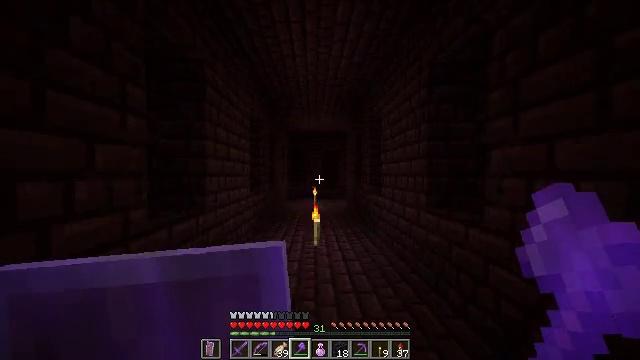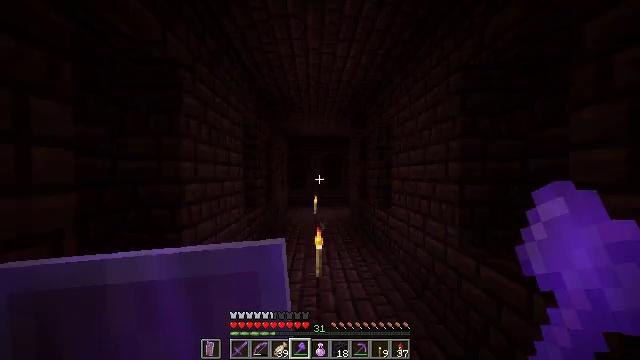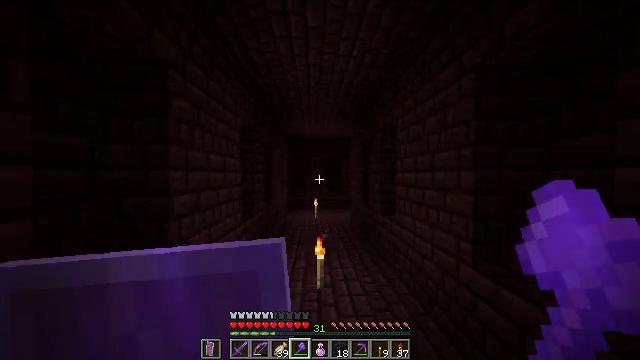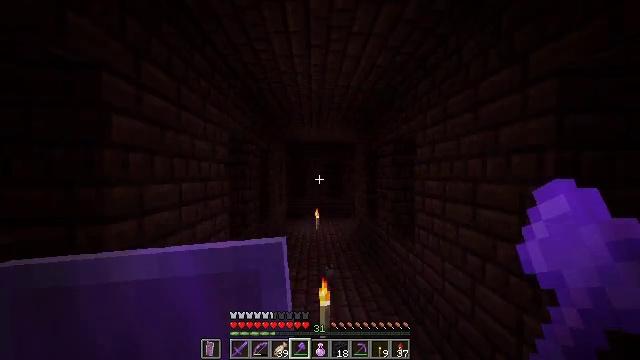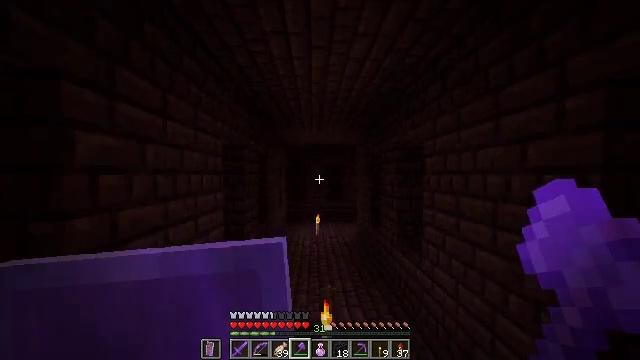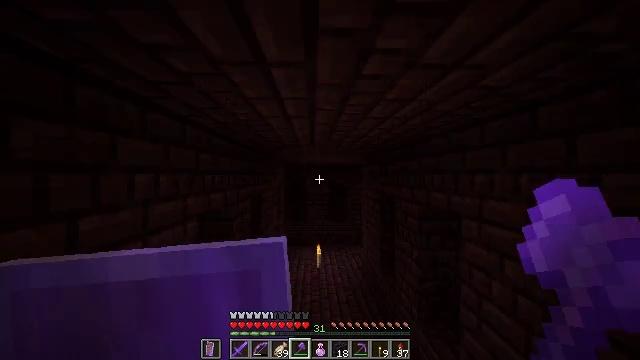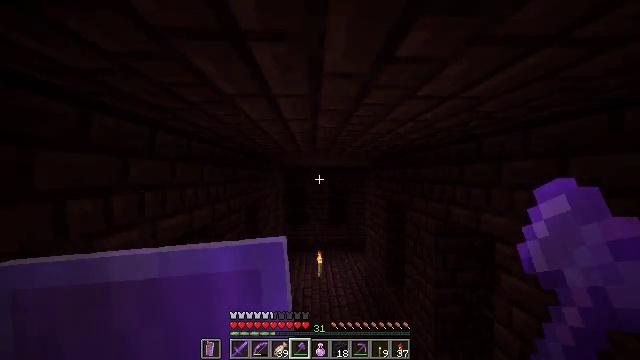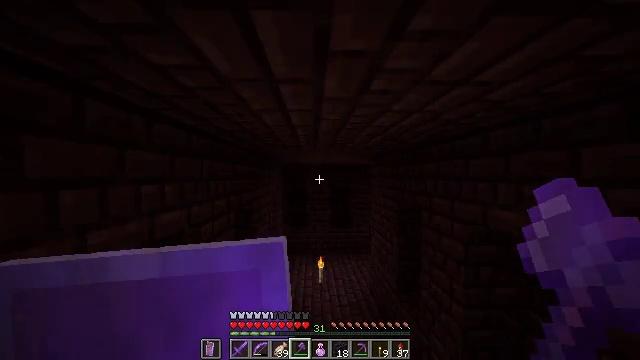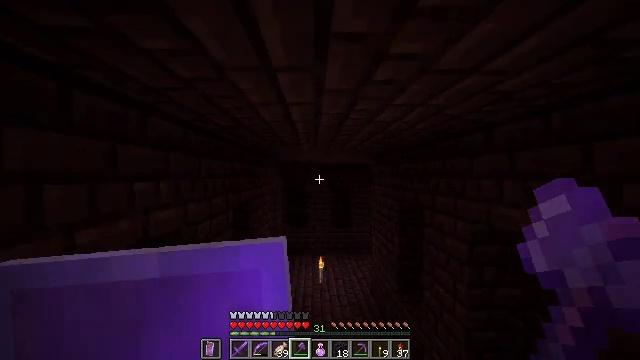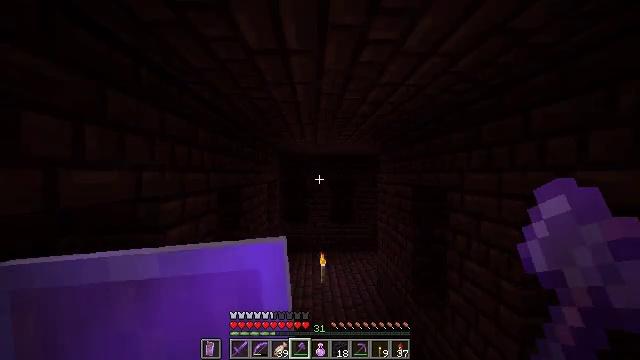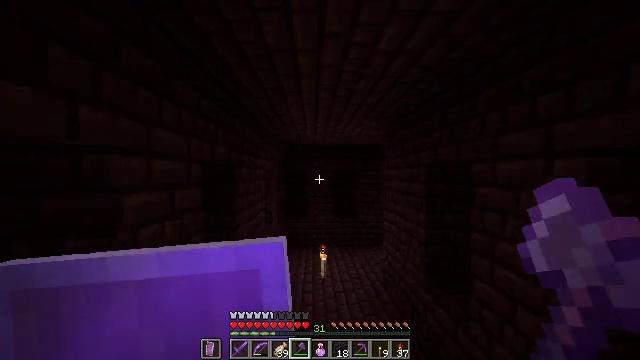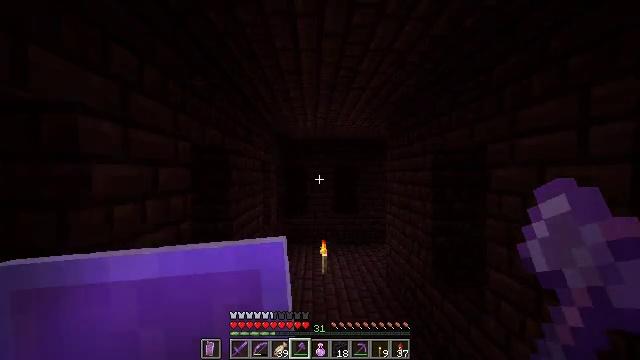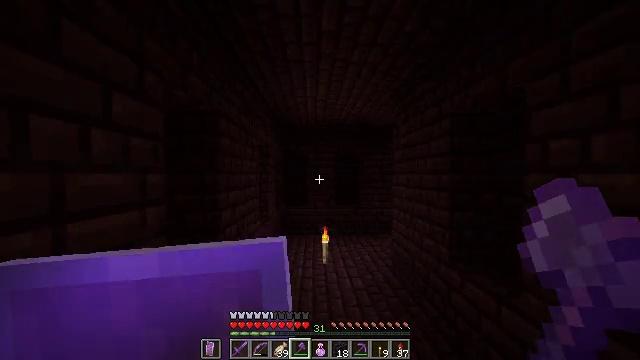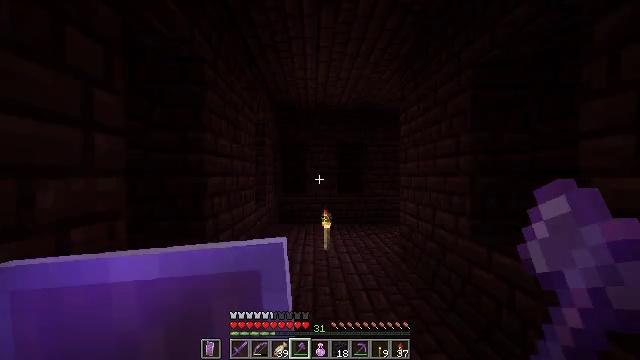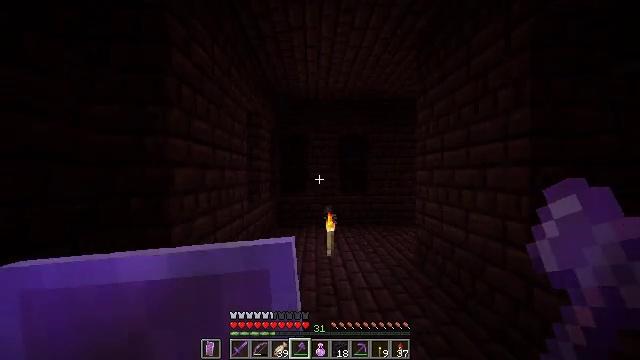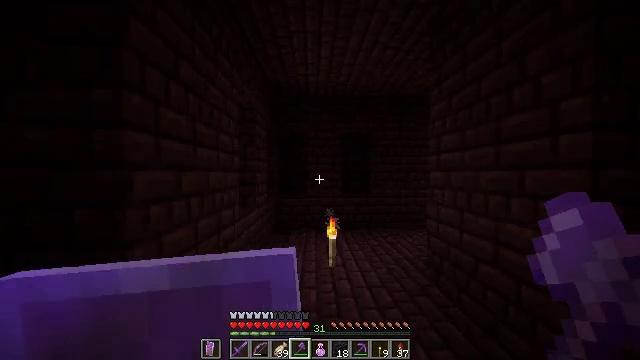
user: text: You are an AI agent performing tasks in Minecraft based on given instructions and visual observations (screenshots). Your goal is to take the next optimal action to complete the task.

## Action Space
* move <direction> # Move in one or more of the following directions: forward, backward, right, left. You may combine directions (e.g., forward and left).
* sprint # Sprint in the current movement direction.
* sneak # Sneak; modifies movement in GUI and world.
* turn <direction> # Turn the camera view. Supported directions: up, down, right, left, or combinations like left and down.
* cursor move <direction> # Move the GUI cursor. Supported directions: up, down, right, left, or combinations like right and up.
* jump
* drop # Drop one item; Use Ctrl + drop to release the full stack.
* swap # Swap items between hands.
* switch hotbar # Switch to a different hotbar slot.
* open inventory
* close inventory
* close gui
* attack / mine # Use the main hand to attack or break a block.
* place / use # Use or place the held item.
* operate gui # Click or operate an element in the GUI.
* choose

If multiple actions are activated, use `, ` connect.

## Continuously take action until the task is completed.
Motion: motion action
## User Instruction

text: Attack the nether bricks to collect them.
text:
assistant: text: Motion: move forward, sprint
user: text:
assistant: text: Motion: move forward, sprint
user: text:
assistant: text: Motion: move forward, sprint
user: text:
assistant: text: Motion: move forward, sprint
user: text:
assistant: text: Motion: move forward, sprint
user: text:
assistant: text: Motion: move forward, sprint
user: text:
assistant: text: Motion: move forward, sprint
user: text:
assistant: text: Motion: move forward, sprint
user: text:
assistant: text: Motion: move forward, sprint
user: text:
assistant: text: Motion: move forward, sprint
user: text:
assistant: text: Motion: move forward, sprint
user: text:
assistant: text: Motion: move forward, sprint
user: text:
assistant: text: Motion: move forward, sprint
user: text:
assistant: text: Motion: move forward, sprint
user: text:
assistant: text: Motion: move forward, sprint
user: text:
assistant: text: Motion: move forward, sprint
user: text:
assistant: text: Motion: move forward, sprint, turn right and down
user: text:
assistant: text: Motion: move forward, sprint, turn right and down
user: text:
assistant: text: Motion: move forward, sprint, turn right and down
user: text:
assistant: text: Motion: move forward, sprint, turn right and down
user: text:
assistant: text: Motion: move forward, sprint, turn right and down
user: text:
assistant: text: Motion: move forward, sprint, turn right and down
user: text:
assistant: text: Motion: move forward, sprint, turn right
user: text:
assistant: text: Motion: move forward, sprint, turn right
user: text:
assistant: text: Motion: move forward, sprint
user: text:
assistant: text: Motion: move forward, sprint
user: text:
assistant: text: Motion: move forward, sprint
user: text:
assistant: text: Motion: move forward and move left
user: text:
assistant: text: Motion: move forward and move left
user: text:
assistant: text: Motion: move forward and move left